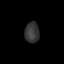
Tissue: skin
Cell type: Epithelial cells
Senescence score: 0.2622
Nuclear area (px): 297
Mean DAPI intensity: 53.667